Field crop: tomato
Growth stage: 2
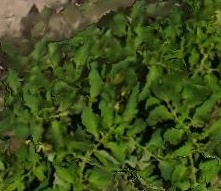
Species: tomato